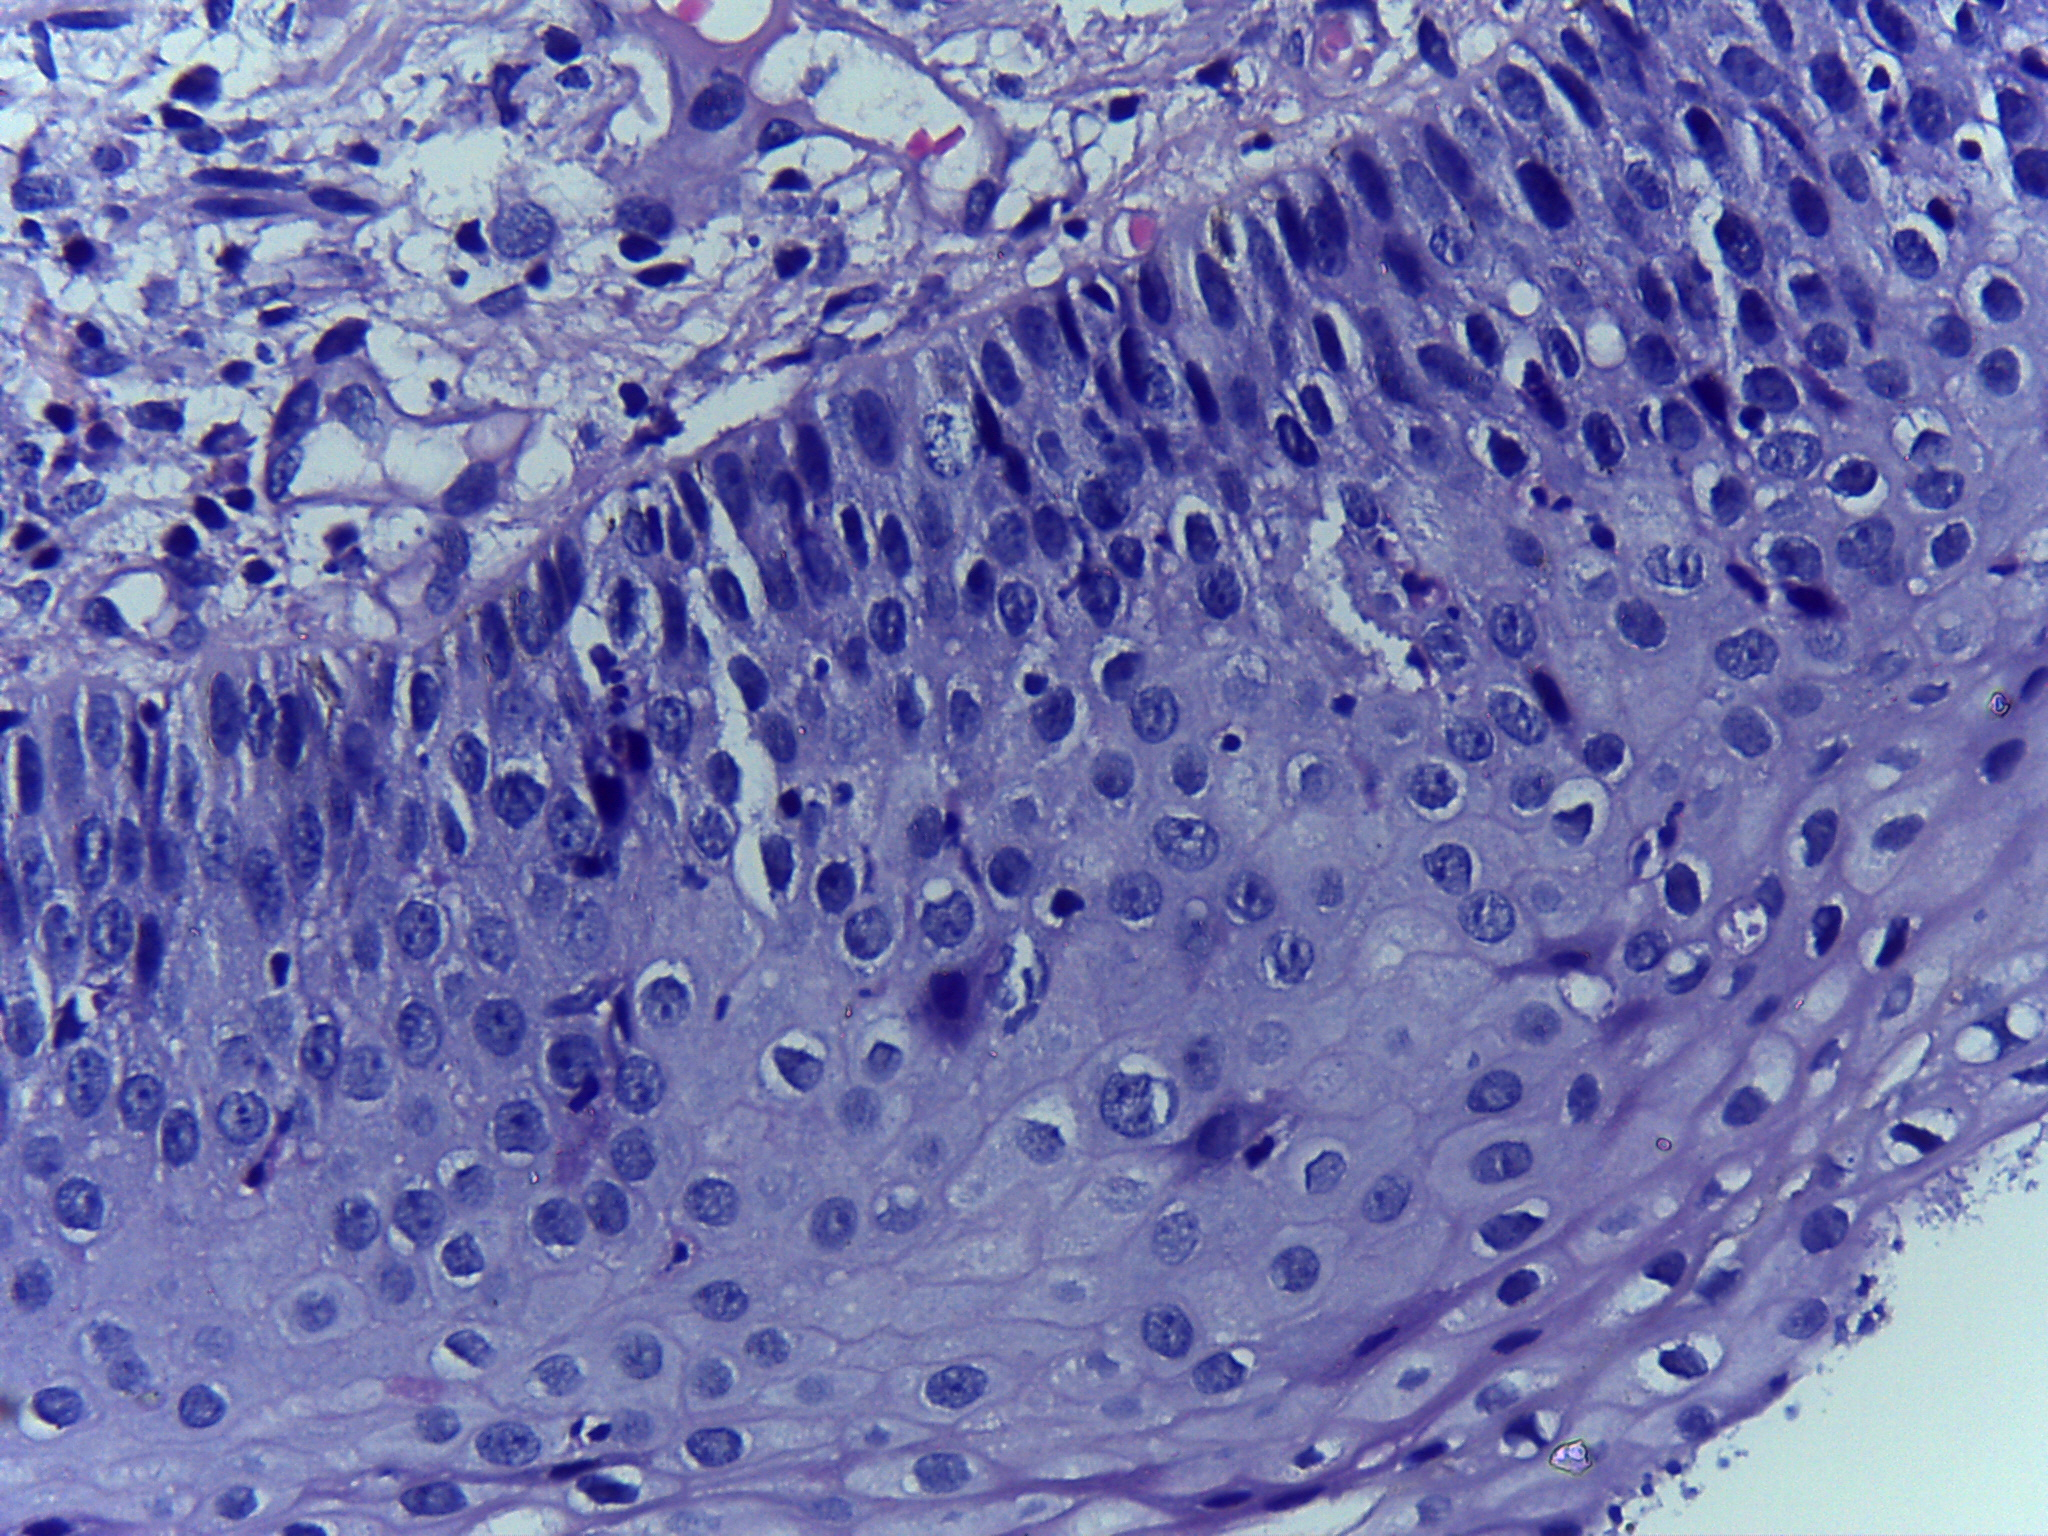
Diagnosis: OSCC